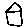
Label: house